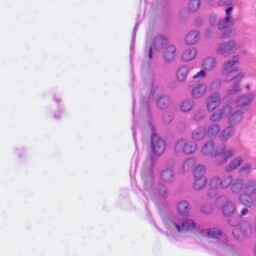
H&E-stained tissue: Skin